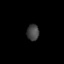
Tissue: prostate
Cell type: T cells
Senescence score: 0.2935
Nuclear area (px): 192
Mean DAPI intensity: 66.875